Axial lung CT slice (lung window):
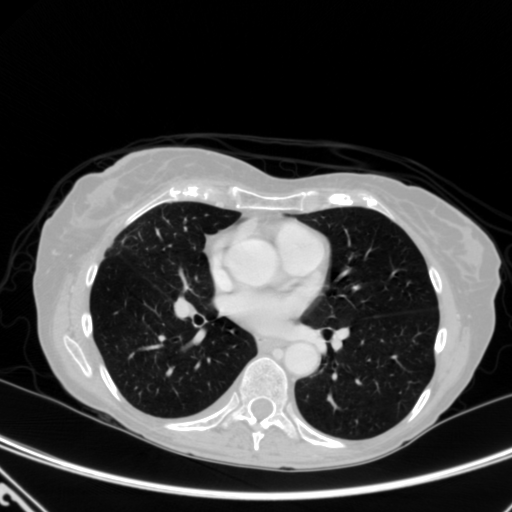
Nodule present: no